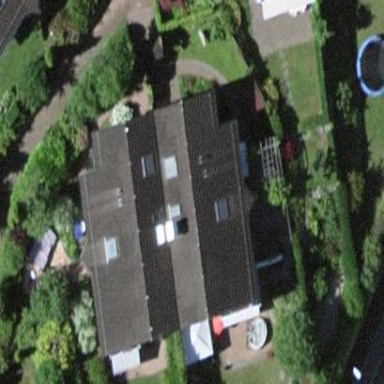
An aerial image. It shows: Semidetached house.